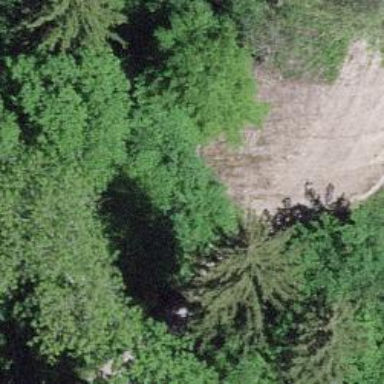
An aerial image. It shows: Culvert tunnel.